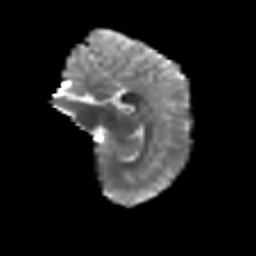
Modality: T2w
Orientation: sagittal
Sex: female
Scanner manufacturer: siemens
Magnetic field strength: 3 T
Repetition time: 5 s
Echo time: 0.071 s